Question: I am probably overseeing something obvious but I can't seem to figure it. I am trying a simple verification to start with using the following url.
<URL>
<URL>
(Here's the full documentation regarding this URL).
This is the code used for testing it out.
'''
class Foobar():
def __init__(self):
pass
def bar(self):
client = requests.get('http://myanimelist.net/api/account/verify_credentials.xml',
auth=(username, password))
if client.status_code == 200:
print "Succesfull authentication. %i"%client.status_code
else:
print "Authentication failed %i"%client.status_code
print client.text
Foo = Foobar()
Foo.bar()
'''
I got a correct response once and assumed this was the right way of going. However from this part on I only receive responses like this.

Every request send regarding the user credentials being correct or not.
I've tried various encoding and neither have affected the response in any way.
EDIT: I seem to have solved the issue. After wiping my cookies and clearing my cache it returned a valid response by status code 401.
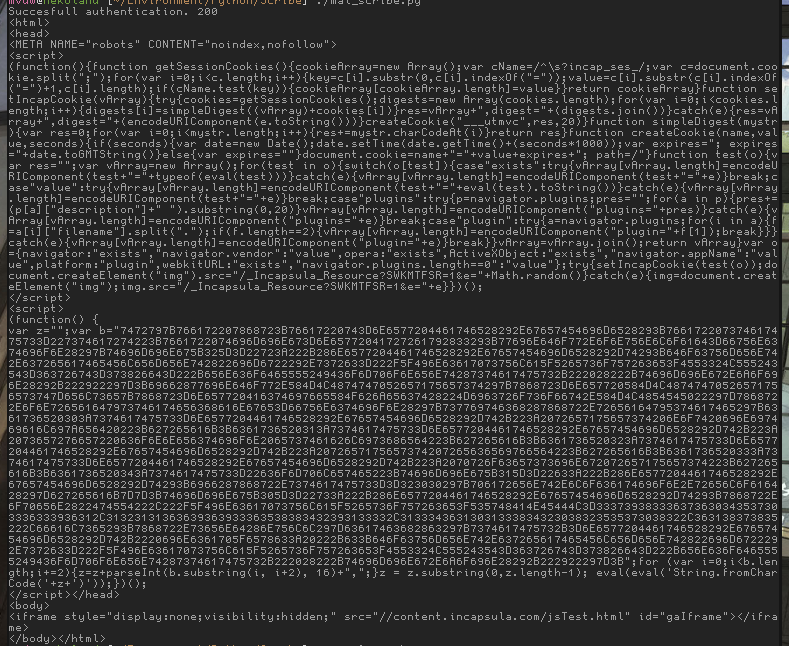
Answer: The issue causing it was cooking placed by the site itself. I am unsure which cookies specifically caused this problem but once found I will add it.
EDIT: They have a bot checking thrid party connections which bans you upon trying to connect rending their API useless.